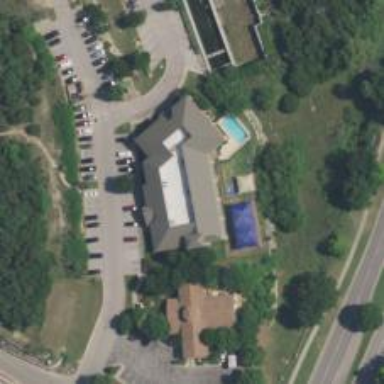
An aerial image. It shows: Fitness center located in leisure land.